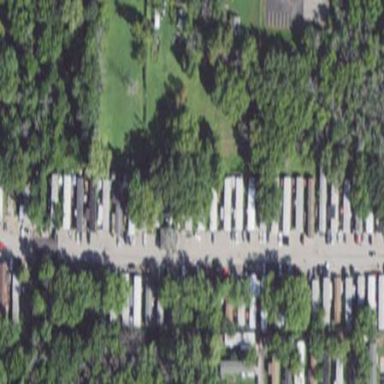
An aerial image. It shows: Residential area known as trailer park.